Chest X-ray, PA view. Patient: 37 years old, sex F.
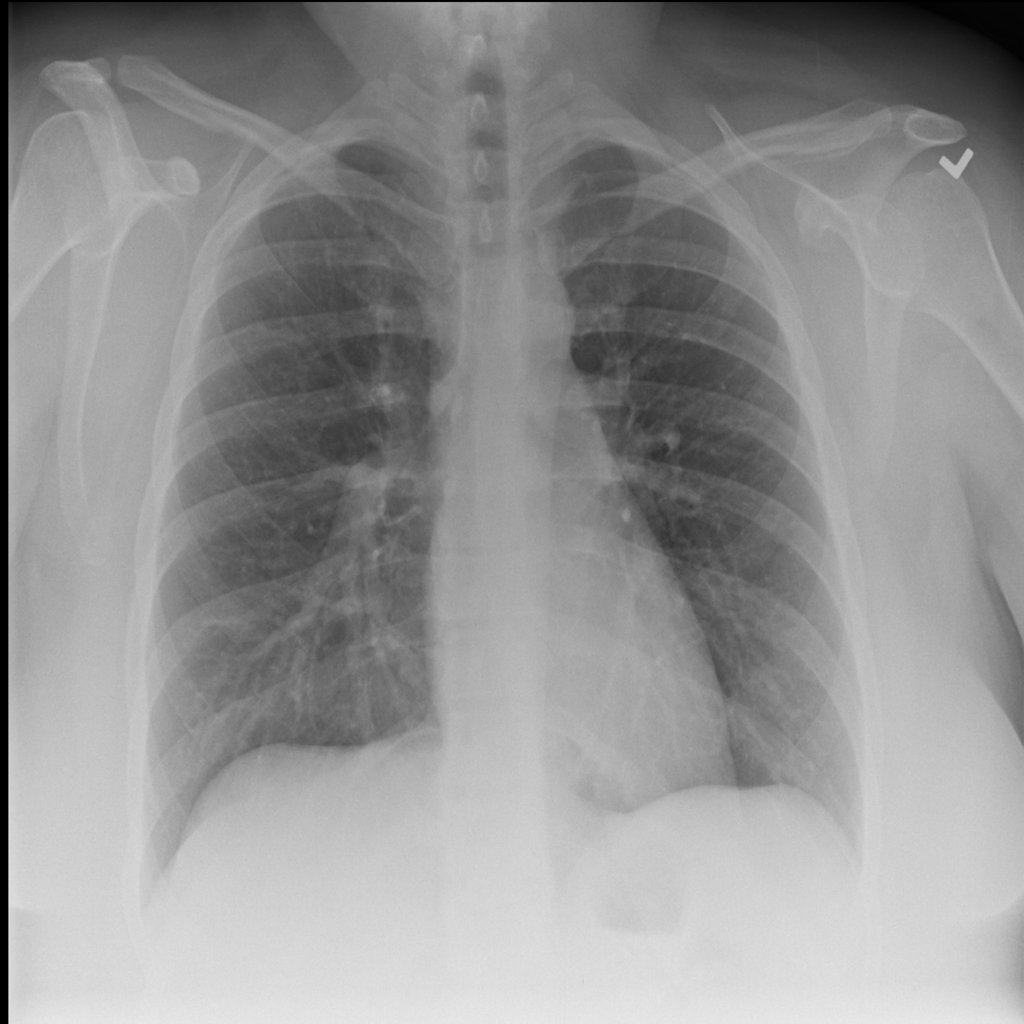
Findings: No Finding